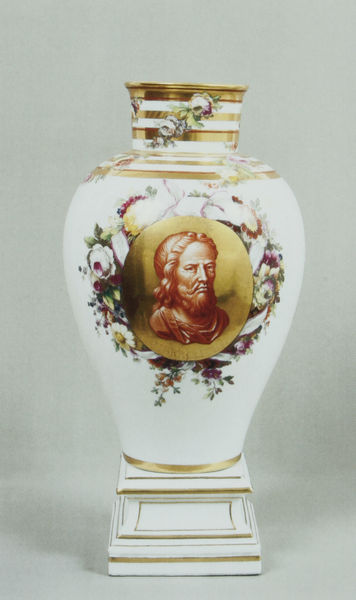
Titel: Deckelvase mit Porträt eines antiken Philosophen
Künstler: Königliche Porzellanmanufaktur Berlin
Standort: St. Petersburg
Institution: Schloss Pawlowsk
Schlagwörter: fuß, kopf, mann, schatten, weiß, grün, blume, blumen, braun, grau, haar, hell, hintergrund, licht, orange, profil, raum, schmuck, blüten, rose, rosen, rot, malerei, muster, ornament, bart, augen, band, gesicht, rahmen, sockel, bildnis, hals, herr, portrait, porträt, figur, gold, adel, girlande, locken, kreis, oval, rund, amphore, keramik, ranken, skulptur, vase, lila, violett, rand, könig, ernst, streng, büste, dekor, floral, ornamente, verzierung, streifen, bauch, podest, bemalt, foto, fotografie, photographie, gefäß, antike, philosoph, blumenmuster, eckig, medaillon, porzellan, ringe, vergoldet, künstler, kranz, fürst, girlanden, photo, öffnung, medallion, christus, antik, heiliger, basis, golden, pokal, kitsch, bänder, goldrand, porzelan, porzellanmalerei, weisss, grieche, prophet, urne, goldgrund, blühten, graf, bauchig, plinte, quadratisch, feston, medaillion, margerite, bilnis, blattgold, emaille, feilchen, führer, dreiviertelportrait, babd, berliner prozellanfabrik, konterfei, standvase, weoß, fase, gebaucht, 1800, 1700, 1760, b+ste, blumenverzierung, roldrand, sockelvase